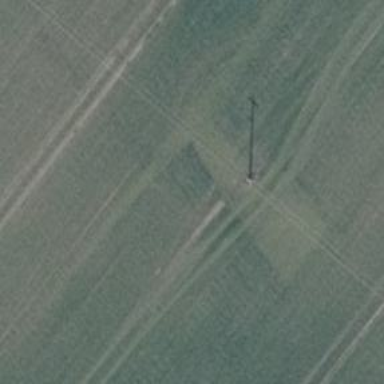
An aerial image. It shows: Minor power line.